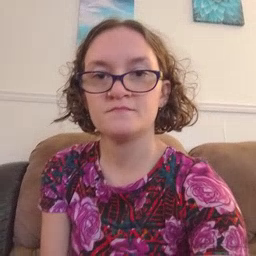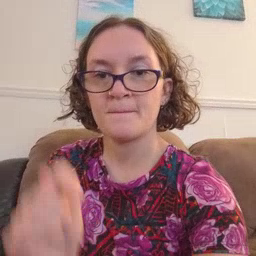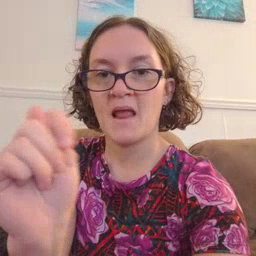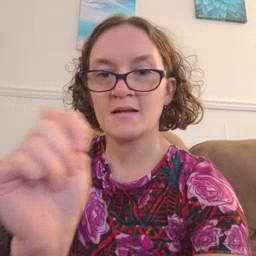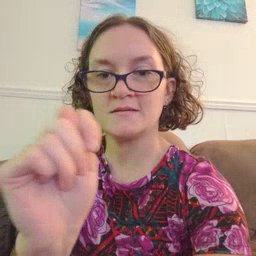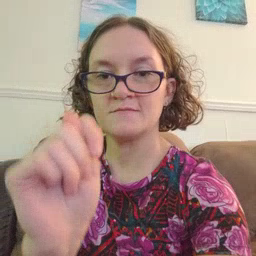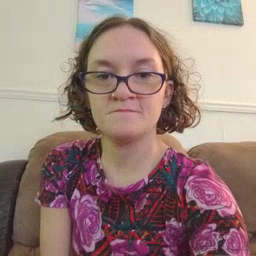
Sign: potty